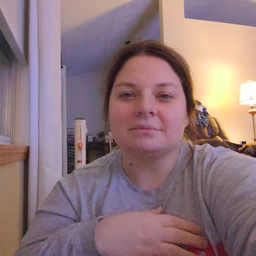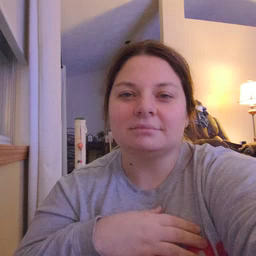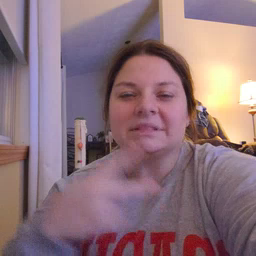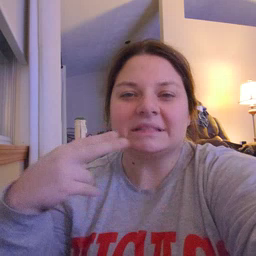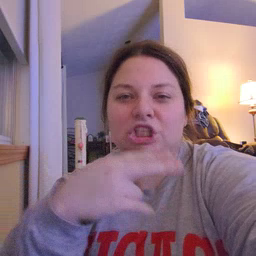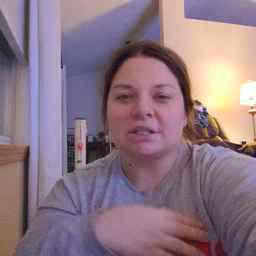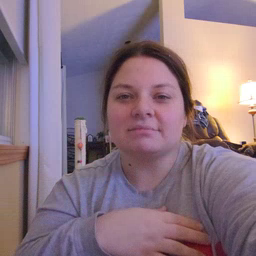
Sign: scissors